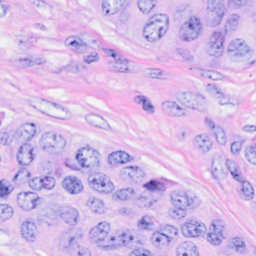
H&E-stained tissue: Breast